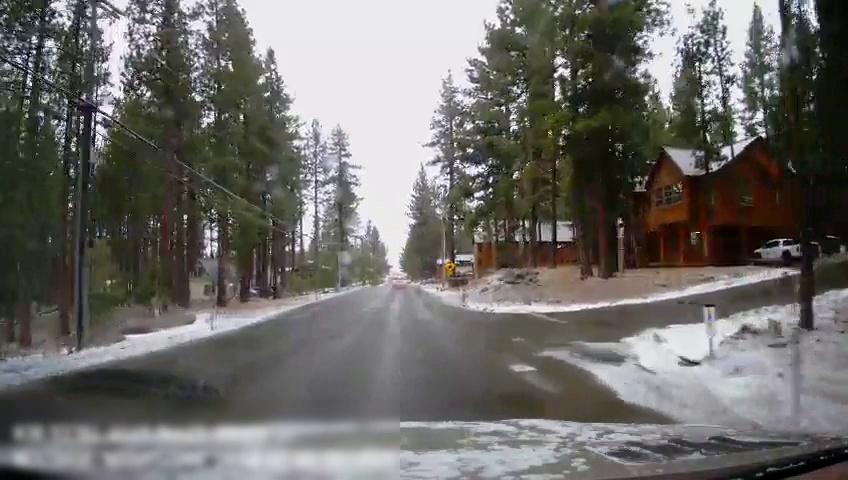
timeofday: Day
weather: Snowy
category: Vehicles | SUV
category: Drivable Space
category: Vehicles | Truck